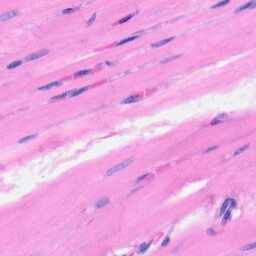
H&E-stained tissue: Heart